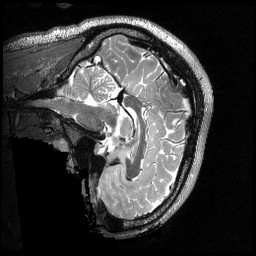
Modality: T2w
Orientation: sagittal
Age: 25
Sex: male
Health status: healthy
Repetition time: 3.2 s
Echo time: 0.563 s